Question: I'd like to create an animation in iPhone app,
this animation will look like Xcode's one when it's verifying the application.
Do you know how to do it?

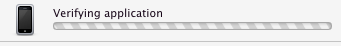
Answer: This might be what you are looking for :
<URL>